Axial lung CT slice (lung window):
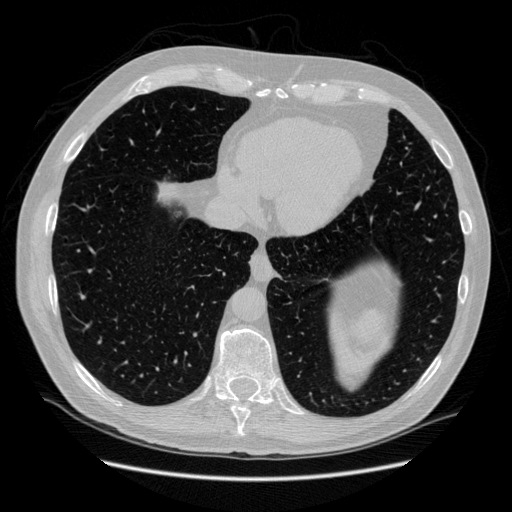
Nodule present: no